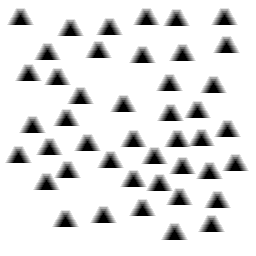
Squares: 0
Triangles: 44
Stars: 0
Total shapes: 44